Field crop: maize
Growth stage: 1
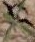
Species: atriplex